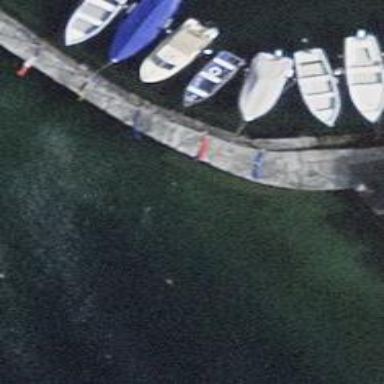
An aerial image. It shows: Man-made pier.